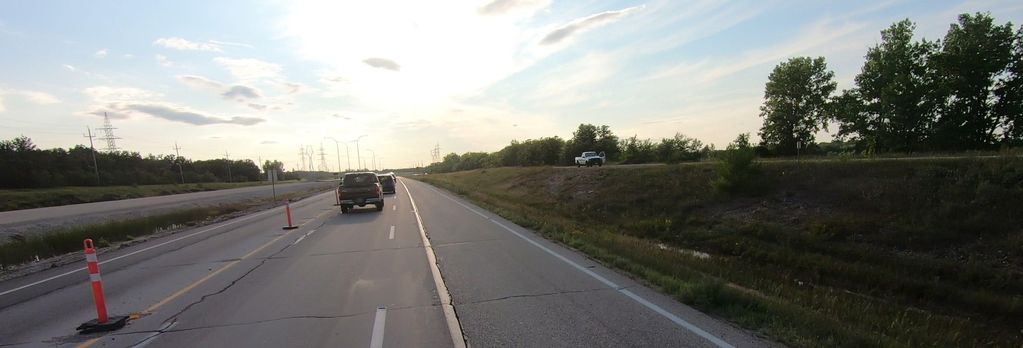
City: winnipeg